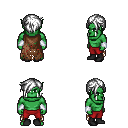
a pixel art fantasy rpg character, male body template, orc, green skin, brown tattered cape, red pants, white pixie cut hairstyle, white cloth bracers, black shoes, four views (front, back, left, right), 2x2 character sprite sheet, small pixel art, hard edges, no anti-aliasing